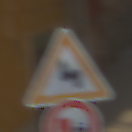
Verkehrszeichen: DoppelkurveZunaechstLinks
Zusatzzeichen unten: UeberholverbotKraftfahrzeuge
Umgebung: Outdoor, Urban
Tageszeit: MorningAfternoon
Wetter: Clear
Licht: Natural
Jahreszeit: NotSpecified
Kontrast: HighContrast